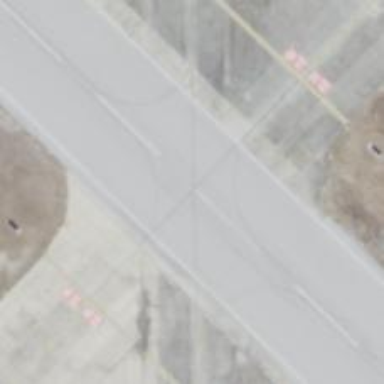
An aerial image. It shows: Taxiway at the airport with asphalt surface.